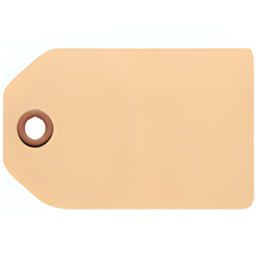
Name: label
Emoji: 🏷
Group: Objects
Sub-group: book-paper